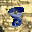
Label: 8